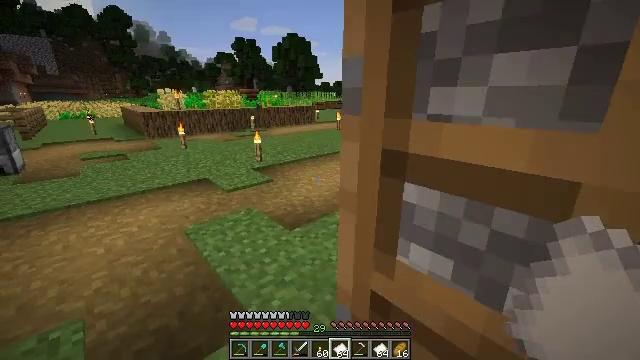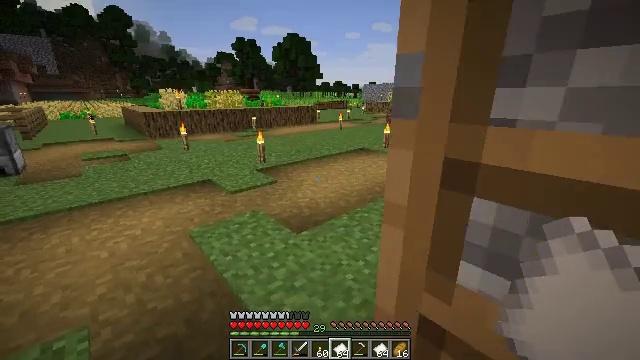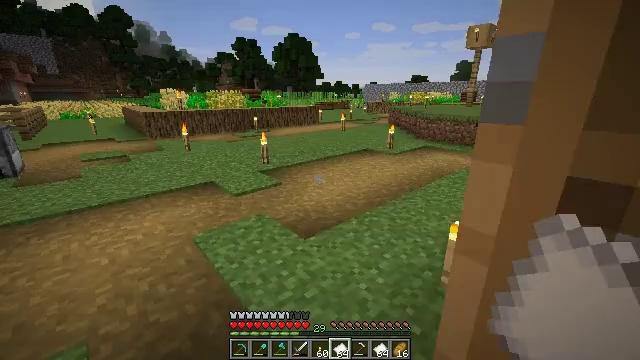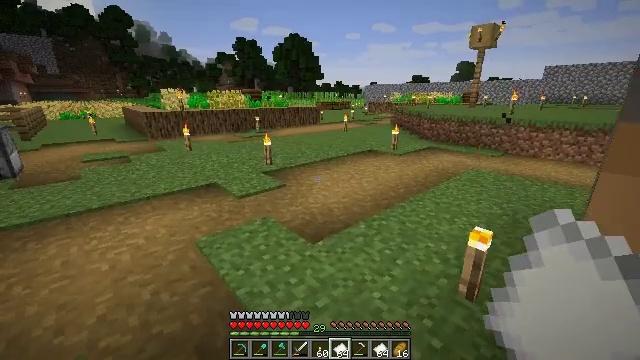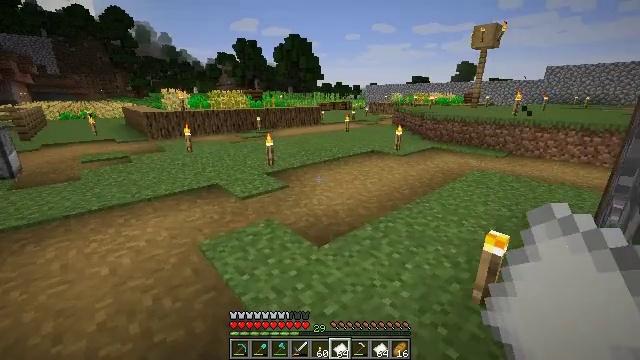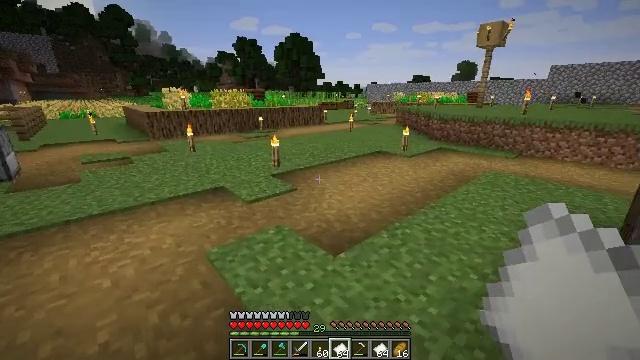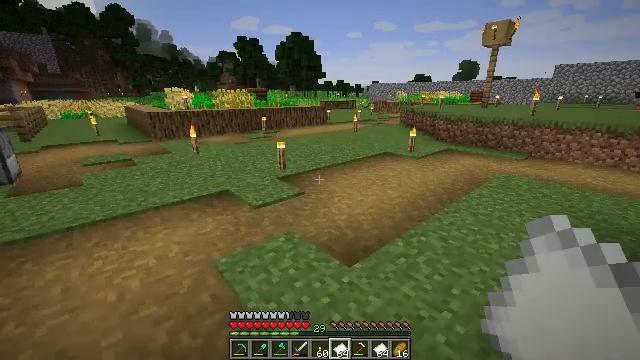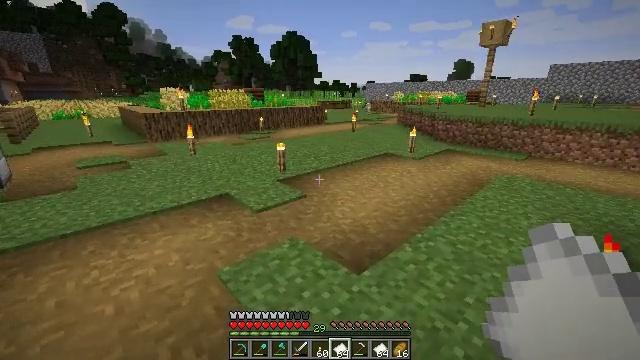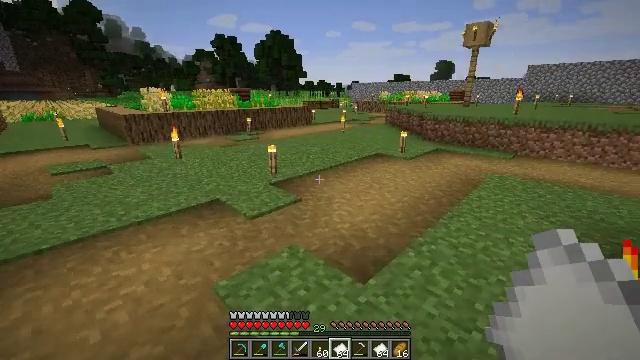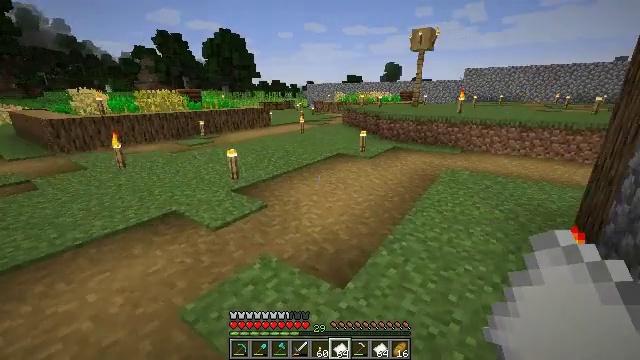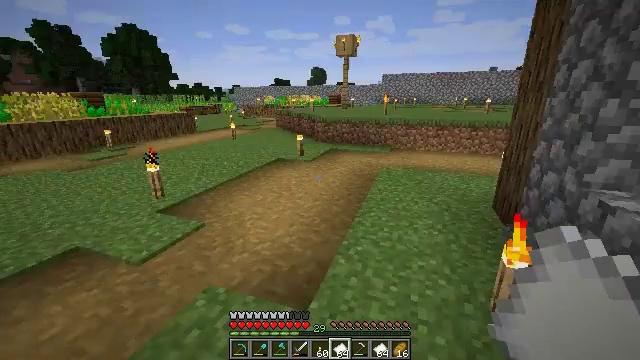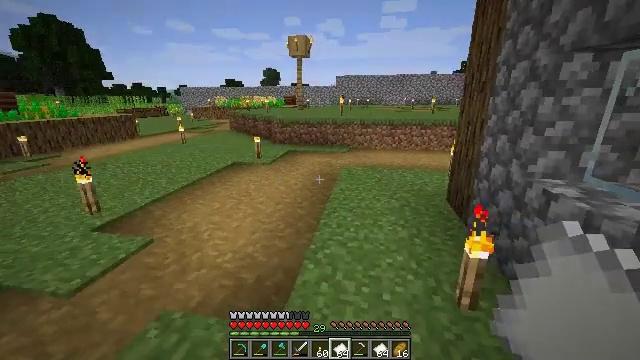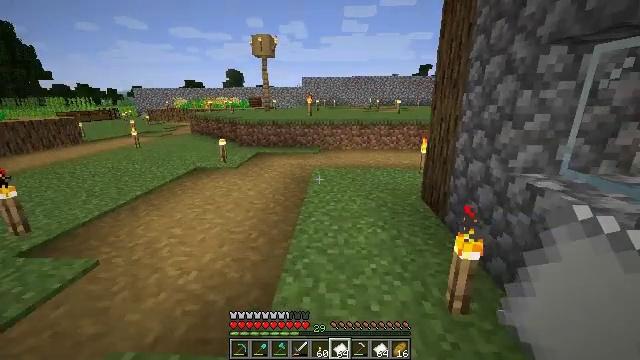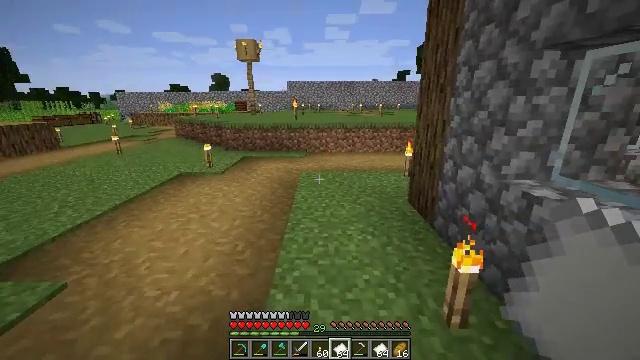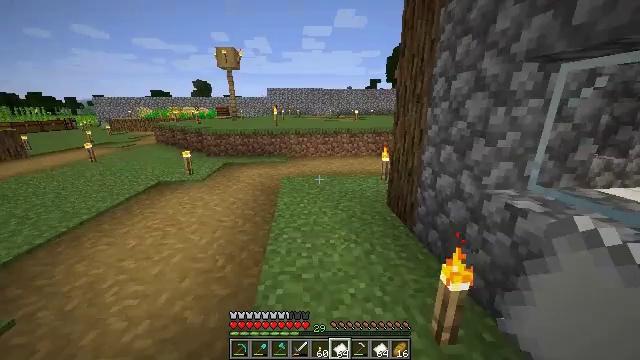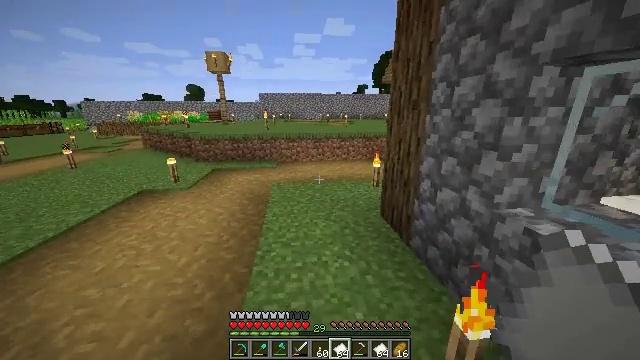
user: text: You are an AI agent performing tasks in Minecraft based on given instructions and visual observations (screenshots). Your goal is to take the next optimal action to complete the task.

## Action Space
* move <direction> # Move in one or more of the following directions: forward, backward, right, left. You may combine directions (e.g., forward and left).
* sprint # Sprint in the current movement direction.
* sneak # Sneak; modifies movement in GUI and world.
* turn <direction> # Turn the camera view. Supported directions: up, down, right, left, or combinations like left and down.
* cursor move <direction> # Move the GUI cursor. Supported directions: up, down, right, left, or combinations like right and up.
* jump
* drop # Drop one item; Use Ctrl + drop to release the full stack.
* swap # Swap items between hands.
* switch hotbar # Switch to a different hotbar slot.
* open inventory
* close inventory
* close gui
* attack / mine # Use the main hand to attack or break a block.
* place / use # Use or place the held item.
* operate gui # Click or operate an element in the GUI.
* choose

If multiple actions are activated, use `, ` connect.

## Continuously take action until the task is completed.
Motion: motion action
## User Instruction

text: Smelt some stone using a furnace.
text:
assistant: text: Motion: move left
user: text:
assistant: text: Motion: move left
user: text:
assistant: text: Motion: move left
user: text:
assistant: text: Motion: move forward and move left
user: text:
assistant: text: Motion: move forward and move left
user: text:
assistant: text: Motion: move forward and move left
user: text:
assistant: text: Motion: move forward and move left
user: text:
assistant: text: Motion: move forward and move left, turn right
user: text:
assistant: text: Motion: move forward, turn right
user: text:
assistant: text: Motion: move forward, turn right
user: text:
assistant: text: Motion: move forward, turn right
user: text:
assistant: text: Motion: move forward, sprint, turn right
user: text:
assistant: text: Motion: move forward, sprint, turn right
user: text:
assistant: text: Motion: move forward, sprint, turn right
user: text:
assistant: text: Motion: move forward, sprint, turn right
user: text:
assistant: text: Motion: move forward, sprint
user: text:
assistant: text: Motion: move forward, sprint
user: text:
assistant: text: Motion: move forward, sprint
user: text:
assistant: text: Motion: move forward, sprint
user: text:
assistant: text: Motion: move forward, sprint
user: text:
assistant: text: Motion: move forward, sprint
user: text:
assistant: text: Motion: move forward, sprint, turn right, jump
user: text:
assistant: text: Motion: move forward, sprint, turn right, jump
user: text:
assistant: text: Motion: move forward, sprint, turn right, jump
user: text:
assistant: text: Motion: move forward, sprint, turn right, jump
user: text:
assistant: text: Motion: move forward, sprint, turn right, jump
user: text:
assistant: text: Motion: move forward, sprint, turn right, jump
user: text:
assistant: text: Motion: move forward, sprint, turn right
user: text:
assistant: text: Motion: move forward, sprint, turn right
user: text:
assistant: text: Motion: move forward, sprint, turn right